Question: I'm trying to make a row with label on the left and two columns with inputs on the right.
as you can see y = 40 input is leaving space on the right, and that's what I want to avoid.

'''
<div class="row-wrap">
<p>Position</p>
<div class="column-controls row-wrap">
<div class="column-wrap">
<input id="cx" name="cx" value="60">
<label for="cx"> x </label>
</div>
<div class="column-wrap">
<input id="cy" name="cy" value="40">
<label for="cy"> y </label>
</div>
</div>
</div>
'''
'''
.column-wrap {
display: flex;
flex-direction: column;
align-items: center;
}
.column-controls{
width: 60%;
}
.column-controls input {
width: 50%;
text-align: center;
}
.row-wrap {
display: flex;
flex-direction: row;
align-items: baseline;
justify-content: space-between;
}
'''
Because this '.column-wrap' isn't holding input tight, neither of two outer '.row-wrap's can't place it more to the right (as input lower) justify-content works but this extra space on '.column-wrap' prevent it from looking great. How can I make this '.column-controls' group to be on the right?
lower I added a snippet for your convenience
'''
.settings form {
display: flex;
flex-direction: column;
width: 50%;
}
.settings p {
font-weight: 600;
}
.column-wrap {
display: flex;
flex-direction: column;
align-items: center;
}
.column-controls {
width: 60%;
}
.column-controls input {
width: 69%;
text-align: center;
}
.row-wrap {
display: flex;
flex-direction: row;
align-items: baseline;
justify-content: space-between;
}
.heading {
border-bottom: solid 2px green;
padding-bottom: 5px;
}
'''
'''
<div class="settings">
<form>
<p class="heading">Properties (ellipse)</p>
<div class="row-wrap">
<p>Position</p>
<div class="column-controls row-wrap">
<div class="column-wrap">
<input id="cx" name="cx" value="60">
<label for="cx"> x </label>
</div>
<div class="column-wrap">
<input id="cy" name="cy" value="40">
<label for="cy"> y </label>
</div>
</div>
</div>
<div class="row-wrap">
<p>Size</p>
<div class="column-controls row-wrap">
<div class="column-wrap">
<input id="rx" name="rx" value="50">
<label for="rx"> rx </label>
</div>
<div class="column-wrap">
<input id="ry" name="ry" value="50">
<label for="ry"> ry </label>
</div>
</div>
</div>
<div class="background">
<div class="row-wrap">
<p> Background </p>
<input id="fill" type="color" name="fill" value="#BDBBB8">
</div>
</div>
<div class="border">
<p>Border</p>
<div class="row-wrap">
<label for="stroke"> Color </label>
<input id="stroke" type="color" name="stroke" value="#0000ff">
</div>
<div class="row-wrap">
<label for="stroke-width"> Width </label>
<input id="stroke-width" name="stroke-width" value="2">
</div>
<div class="row-wrap">
<label for="stroke-dasharray"> Style </label>
<select name="stroke-dasharray">
<option value="8, 10" selected="">
dashed
</option>
<option value="1, 4">
dotted
</option>
<option value="0">
solid
</option>
</select>
</div>
</div>
<input type="submit" value="save">
</form>
</div>
'''
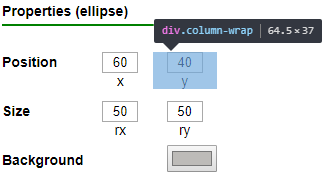
Answer: Your space is being caused because your inputs are 69% width and aligned to the center of the cell, change the width to 100% and it will solve your problem:
'''
.column-controls input {
width: 100%;
text-align: center;
}
'''
If you want a space between your column-wraps, add a max-width to them - in the below, I gave them a max width of 45%
'''
.settings form {
display: flex;
flex-direction: column;
width: 50%;
}
.settings p {
font-weight: 600;
}
.column-wrap {
display: flex;
flex-direction: column;
align-items: center;
max-width:45%; /* add this for the gap between column-wraps */
}
.column-controls {
width: 60%;
}
.column-controls input {
width: 100%; /* change this so input reaches edge of cell */
text-align: center;
}
.row-wrap {
display: flex;
flex-direction: row;
align-items: baseline;
justify-content: space-between;
}
.heading {
border-bottom: solid 2px green;
padding-bottom: 5px;
}
'''
'''
<div class="settings">
<form>
<p class="heading">Properties (ellipse)</p>
<div class="row-wrap">
<p>Position</p>
<div class="column-controls row-wrap">
<div class="column-wrap">
<input id="cx" name="cx" value="60">
<label for="cx"> x </label>
</div>
<div class="column-wrap">
<input id="cy" name="cy" value="40">
<label for="cy"> y </label>
</div>
</div>
</div>
<div class="row-wrap">
<p>Size</p>
<div class="column-controls row-wrap">
<div class="column-wrap">
<input id="rx" name="rx" value="50">
<label for="rx"> rx </label>
</div>
<div class="column-wrap">
<input id="ry" name="ry" value="50">
<label for="ry"> ry </label>
</div>
</div>
</div>
<div class="background">
<div class="row-wrap">
<p> Background </p>
<input id="fill" type="color" name="fill" value="#BDBBB8">
</div>
</div>
<div class="border">
<p>Border</p>
<div class="row-wrap">
<label for="stroke"> Color </label>
<input id="stroke" type="color" name="stroke" value="#0000ff">
</div>
<div class="row-wrap">
<label for="stroke-width"> Width </label>
<input id="stroke-width" name="stroke-width" value="2">
</div>
<div class="row-wrap">
<label for="stroke-dasharray"> Style </label>
<select name="stroke-dasharray">
<option value="8, 10" selected="">
dashed
</option>
<option value="1, 4">
dotted
</option>
<option value="0">
solid
</option>
</select>
</div>
</div>
<input type="submit" value="save">
</form>
</div>
'''
As per your comment, if you want to go the padding for the gap, I would do it like this:
'''
.settings form {
display: flex;
flex-direction: column;
width: 50%;
}
.settings p {
font-weight: 600;
}
.column-wrap {
display: flex;
flex-direction: column;
align-items: center;
}
.column-wrap:nth-child(odd) {
padding-right: 15px;
}
.column-wrap:nth-child(even) {
padding-left: 15px;
}
.column-controls {
width: 60%;
}
.column-controls input {
width: 100%;
/* change this so input reaches edge of cell */
text-align: center;
}
.row-wrap {
display: flex;
flex-direction: row;
align-items: baseline;
justify-content: space-between;
}
.heading {
border-bottom: solid 2px green;
padding-bottom: 5px;
}
'''
'''
<div class="settings">
<form>
<p class="heading">Properties (ellipse)</p>
<div class="row-wrap">
<p>Position</p>
<div class="column-controls row-wrap">
<div class="column-wrap">
<input id="cx" name="cx" value="60">
<label for="cx"> x </label>
</div>
<div class="column-wrap">
<input id="cy" name="cy" value="40">
<label for="cy"> y </label>
</div>
</div>
</div>
<div class="row-wrap">
<p>Size</p>
<div class="column-controls row-wrap">
<div class="column-wrap">
<input id="rx" name="rx" value="50">
<label for="rx"> rx </label>
</div>
<div class="column-wrap">
<input id="ry" name="ry" value="50">
<label for="ry"> ry </label>
</div>
</div>
</div>
<div class="background">
<div class="row-wrap">
<p> Background </p>
<input id="fill" type="color" name="fill" value="#BDBBB8">
</div>
</div>
<div class="border">
<p>Border</p>
<div class="row-wrap">
<label for="stroke"> Color </label>
<input id="stroke" type="color" name="stroke" value="#0000ff">
</div>
<div class="row-wrap">
<label for="stroke-width"> Width </label>
<input id="stroke-width" name="stroke-width" value="2">
</div>
<div class="row-wrap">
<label for="stroke-dasharray"> Style </label>
<select name="stroke-dasharray">
<option value="8, 10" selected="">
dashed
</option>
<option value="1, 4">
dotted
</option>
<option value="0">
solid
</option>
</select>
</div>
</div>
<input type="submit" value="save">
</form>
</div>
'''